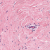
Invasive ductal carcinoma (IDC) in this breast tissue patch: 0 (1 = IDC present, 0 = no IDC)